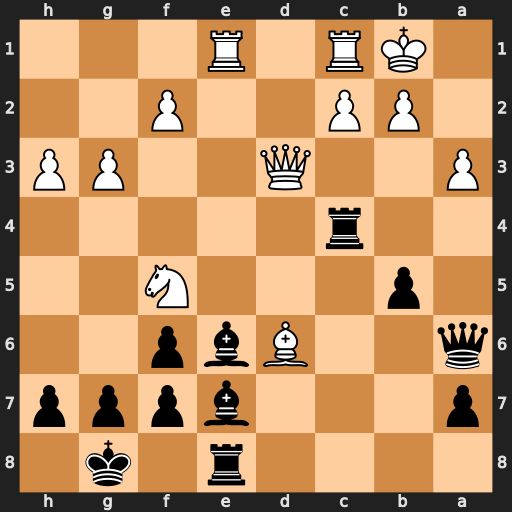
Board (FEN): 4r1k1/p3bppp/q2Bbp2/1p3N2/2r5/P2Q2PP/1PP2P2/1KR1R3
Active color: b
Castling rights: -
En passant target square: -
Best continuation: Bxf5 Qxf5 Qxd6